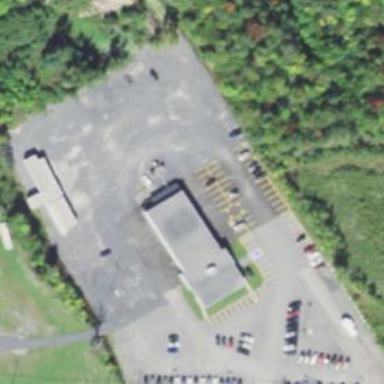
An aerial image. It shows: Building that houses car shop.